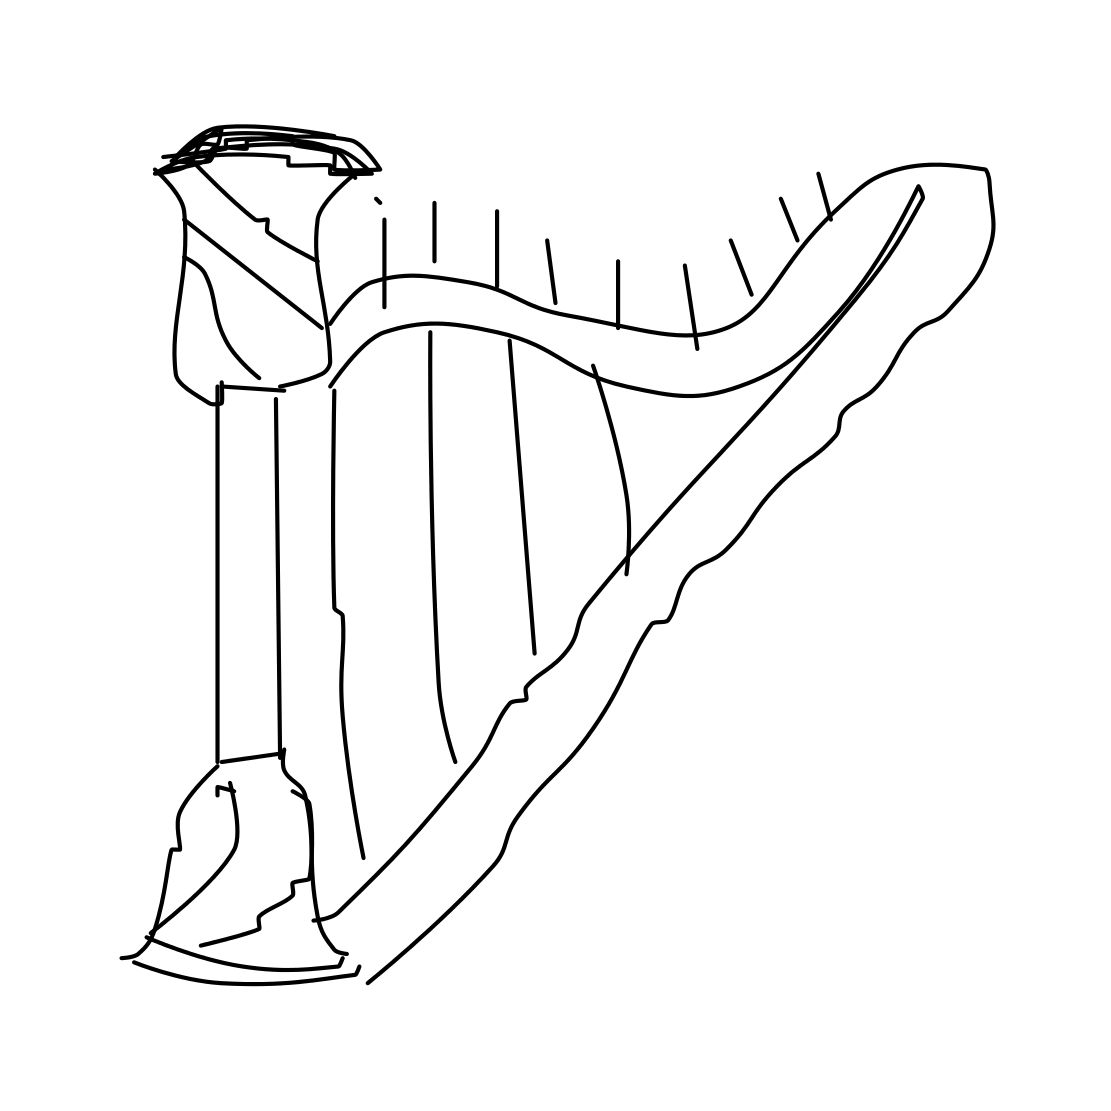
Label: harp